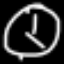
Label: clock